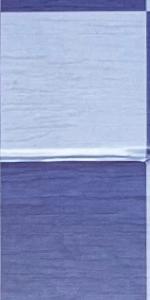
Label: Empty